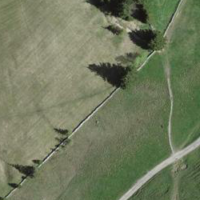
EUNIS habitat code: 25
Species observed at this site:
Caltha palustris